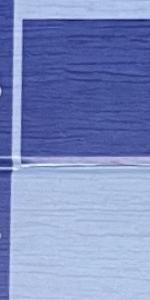
Label: Empty